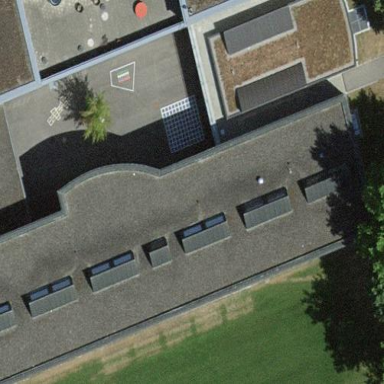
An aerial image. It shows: School building.